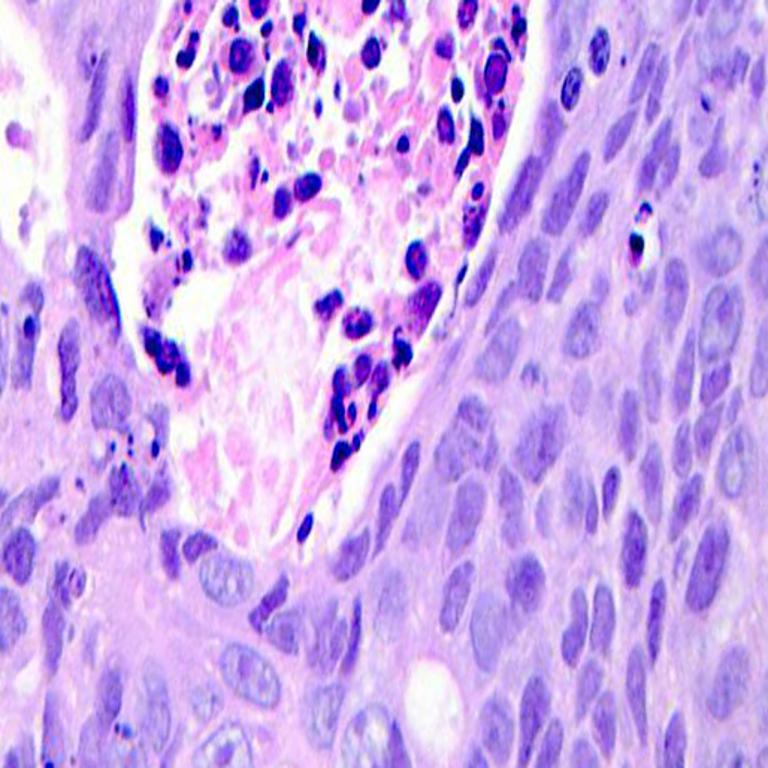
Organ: colon
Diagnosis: adenocarcinomas